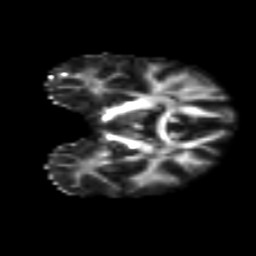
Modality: FA
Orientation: coronal
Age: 47
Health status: ill
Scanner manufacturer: philips
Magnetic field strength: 3 T
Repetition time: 9 s
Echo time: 0.127 s